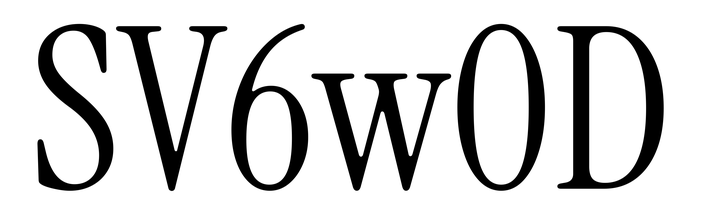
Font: InstrumentSerif-Regular